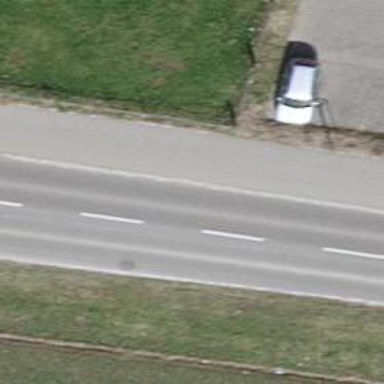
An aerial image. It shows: Tertiary road with asphalt surface and separate sidewalk.